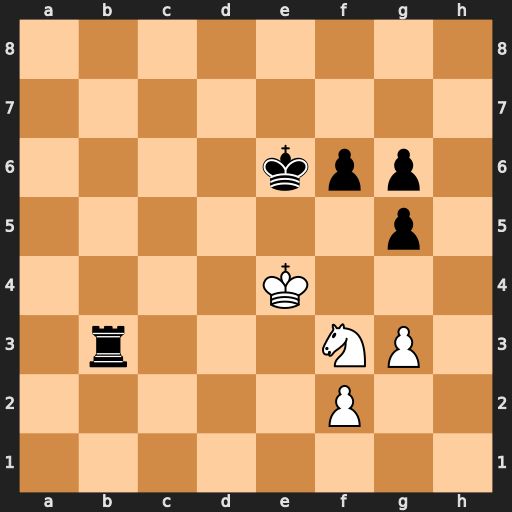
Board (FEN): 8/8/4kpp1/6p1/4K3/1r3NP1/5P2/8
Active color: w
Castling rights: -
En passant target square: -
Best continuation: Nd4+ Kd6 Nxb3